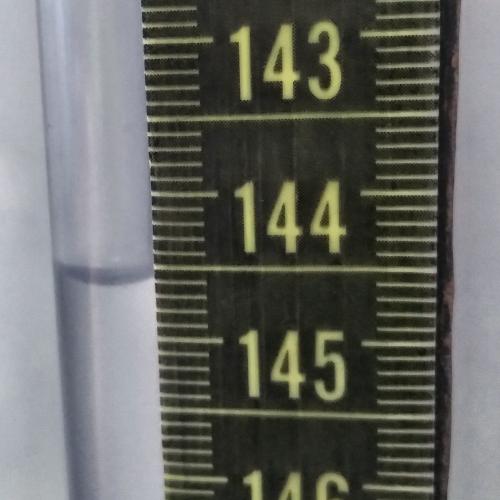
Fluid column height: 144.6 cm